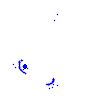
Particle: kaon